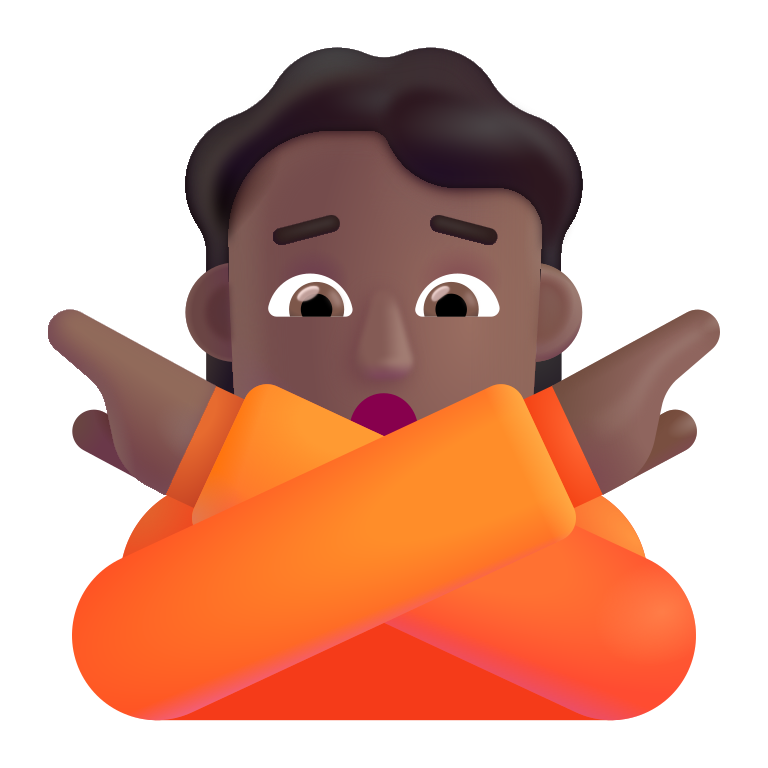
person gesturing no color  dark